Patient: sex M, age 57
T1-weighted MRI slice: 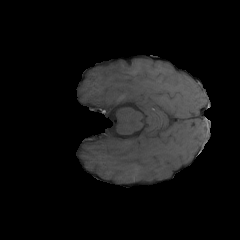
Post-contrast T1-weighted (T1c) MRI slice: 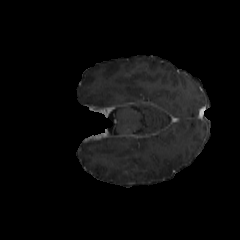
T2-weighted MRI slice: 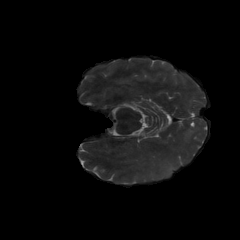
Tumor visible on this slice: yes
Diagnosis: Glioblastoma, IDH-wildtype
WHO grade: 4